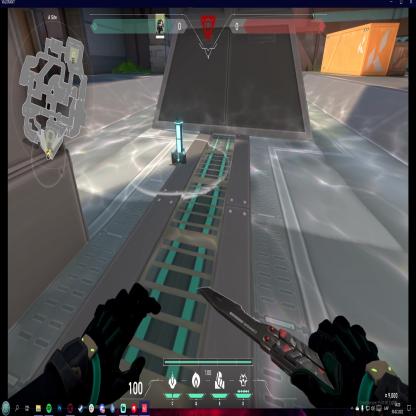
Label: planted spike